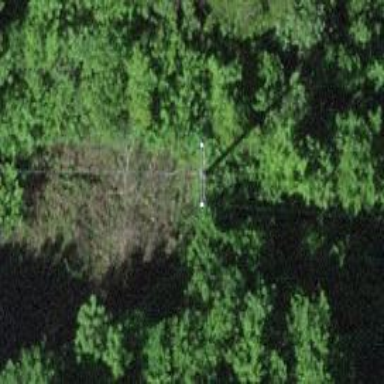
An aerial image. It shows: Power line in the image.